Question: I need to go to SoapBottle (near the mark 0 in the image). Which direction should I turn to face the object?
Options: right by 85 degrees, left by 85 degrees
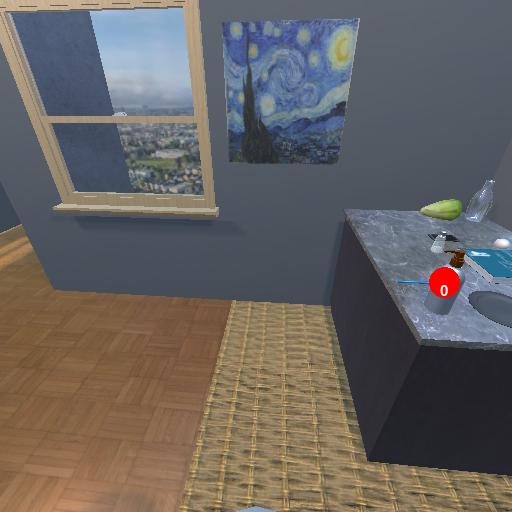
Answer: right by 85 degrees